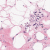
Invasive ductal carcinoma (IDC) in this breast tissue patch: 0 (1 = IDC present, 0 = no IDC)